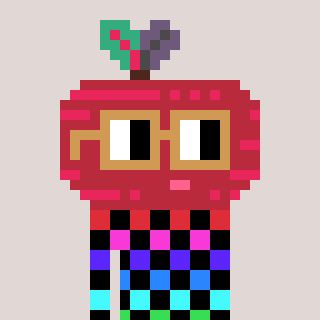
a pixel art character with square brown glasses, a beet-shaped head and a purple-colored body on a warm background